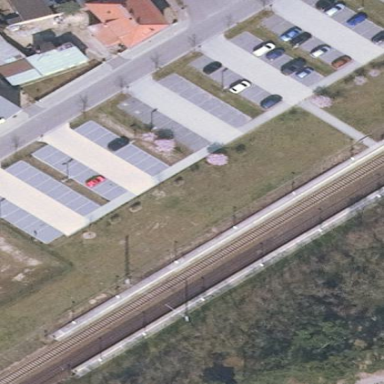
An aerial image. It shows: Parking area with surface.